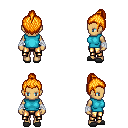
a pixel art fantasy rpg character, female body template, human, tanned skin, teal sleeveless shirt, gold greaves, light blonde short topknot hairstyle, white cloth bandages, gray slippers, four views (front, back, left, right), 2x2 character sprite sheet, small pixel art, hard edges, no anti-aliasing